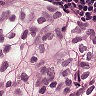
Metastatic tissue present: yes